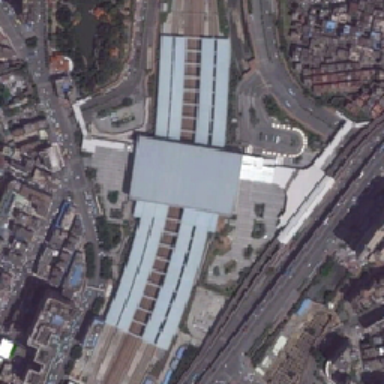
Many railway stations have been built .